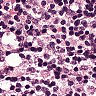
Metastatic tissue present: no